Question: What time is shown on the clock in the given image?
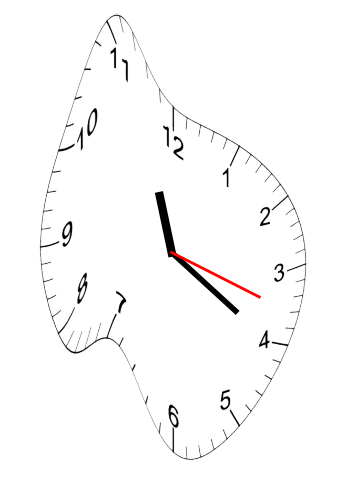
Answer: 11:20:18